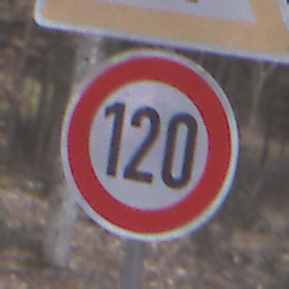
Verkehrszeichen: Geschwindigkeit120
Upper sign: VerengteFahrbahn
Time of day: Midday
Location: Outdoor (Nature)
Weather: Overcast
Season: Autumn
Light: Natural